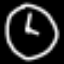
Label: clock